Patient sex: F
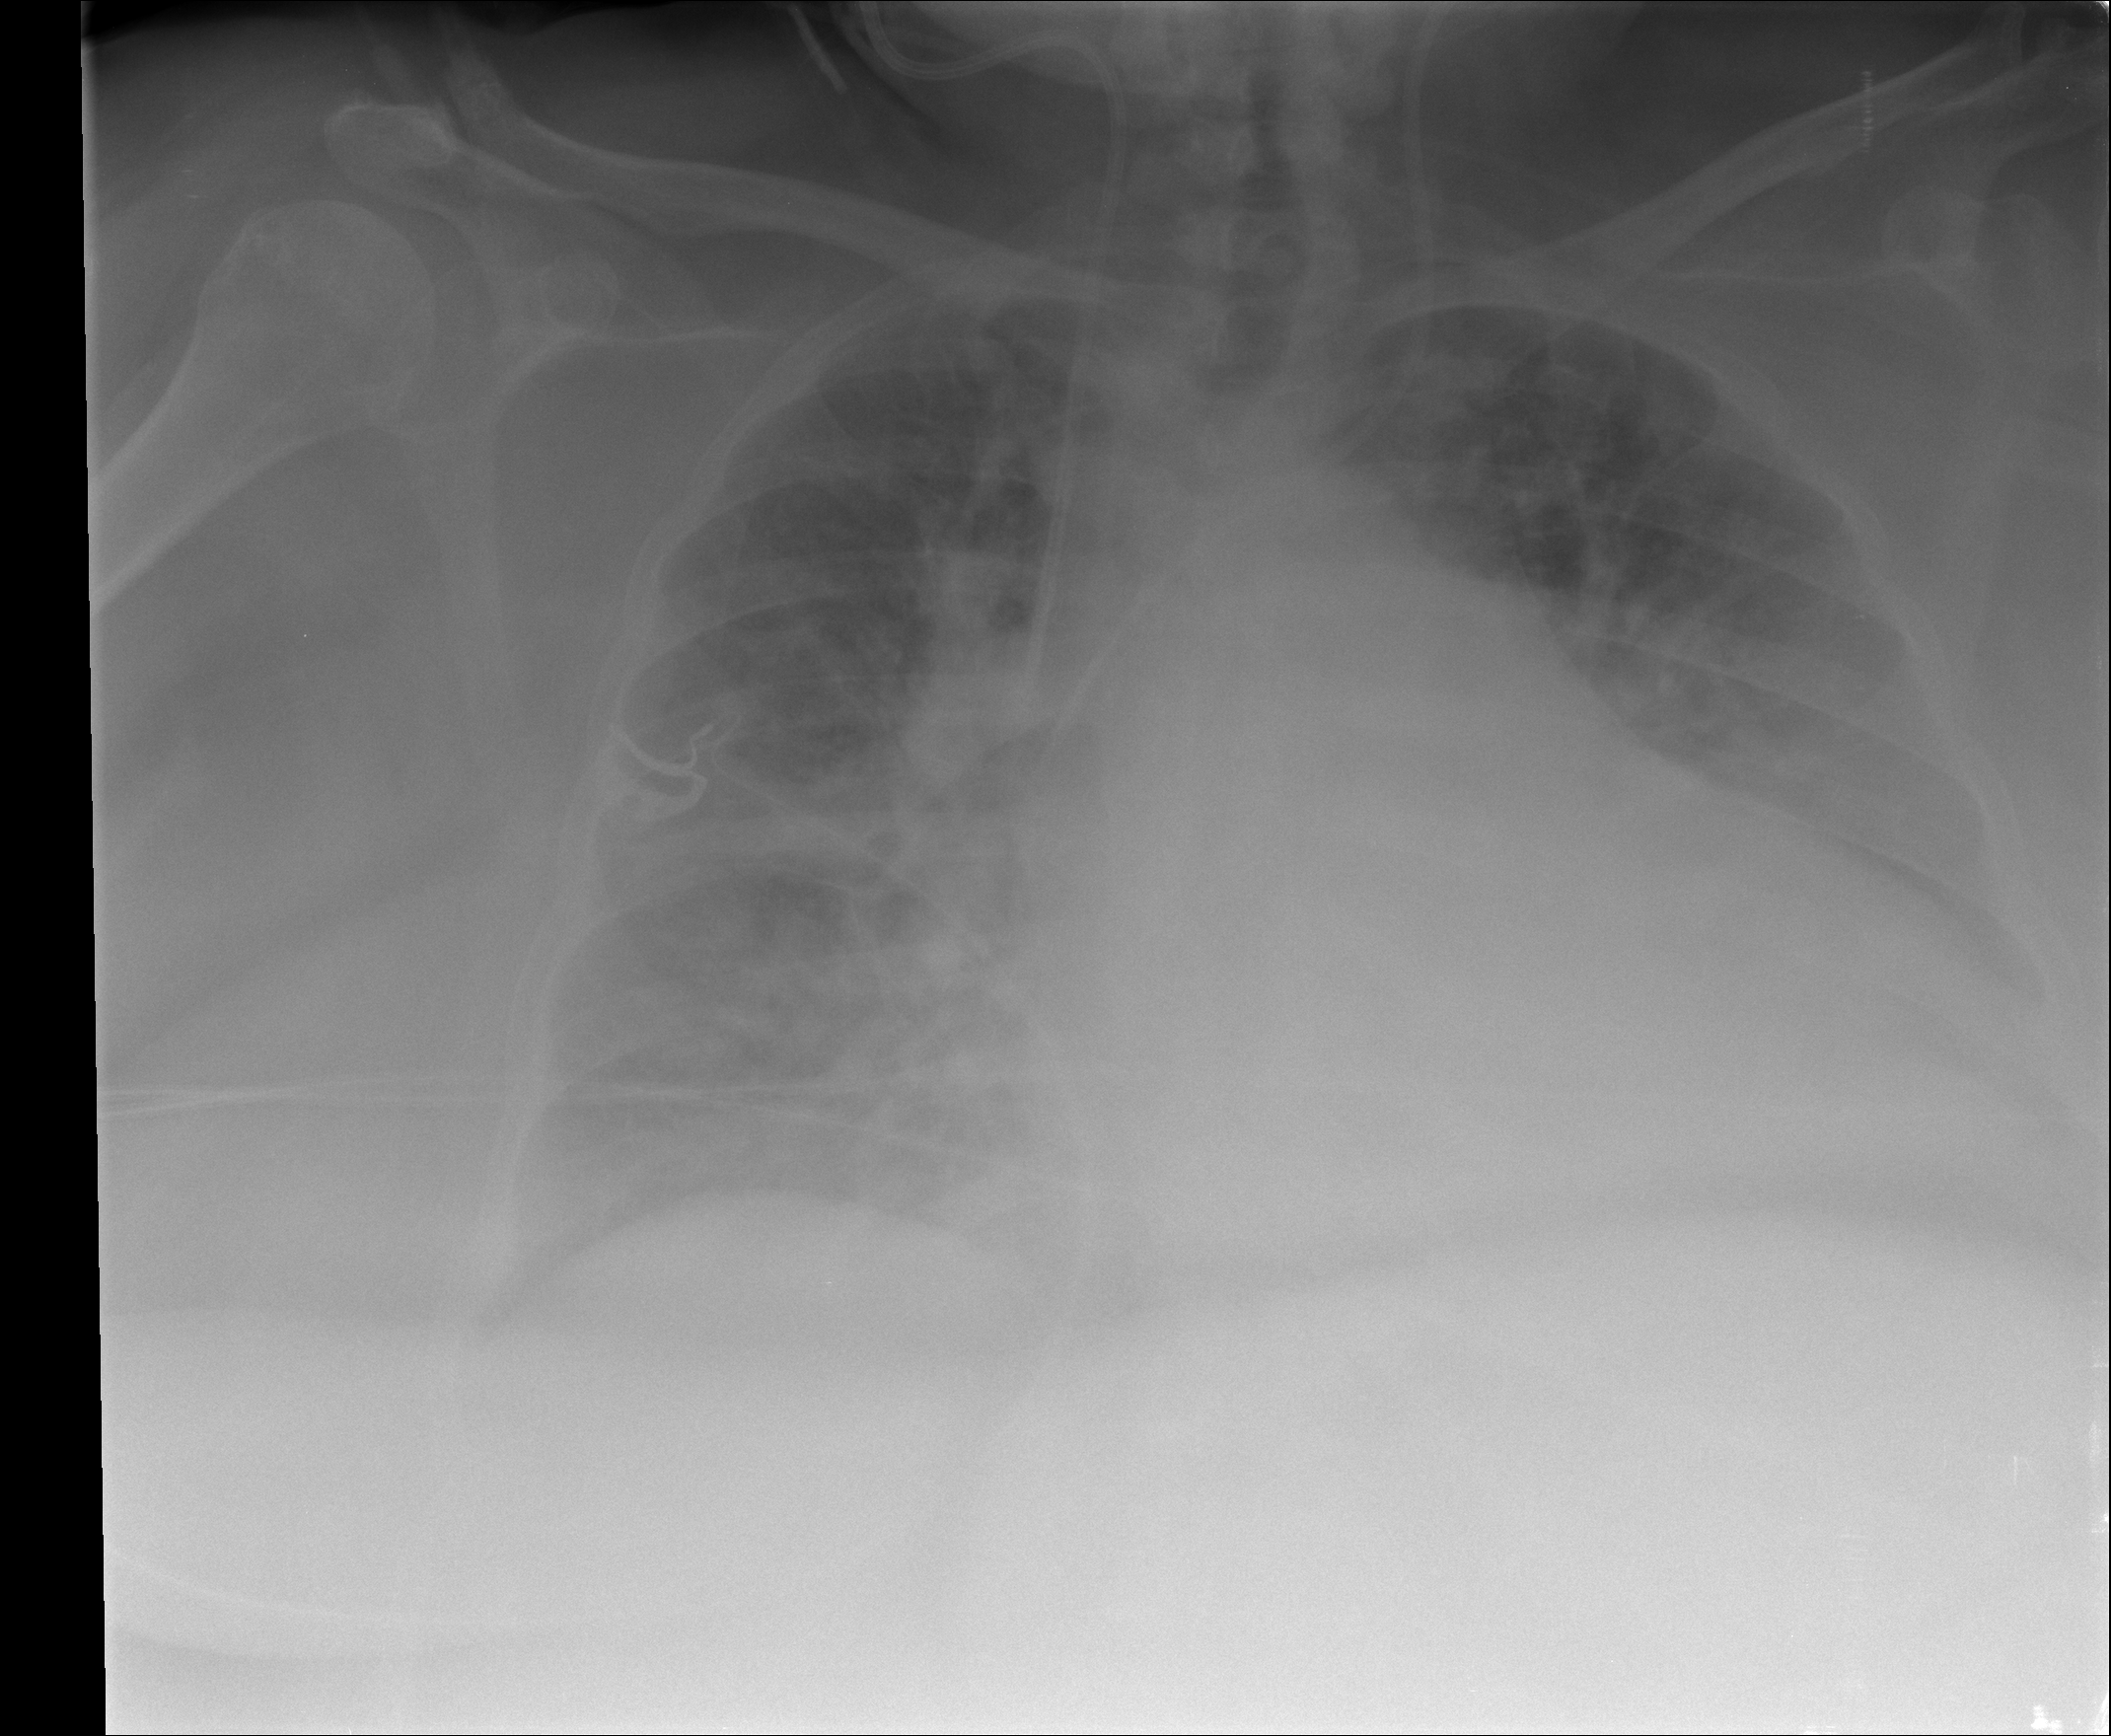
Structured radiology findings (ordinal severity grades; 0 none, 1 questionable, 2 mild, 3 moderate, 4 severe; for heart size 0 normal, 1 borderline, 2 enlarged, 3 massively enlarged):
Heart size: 3
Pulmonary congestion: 2
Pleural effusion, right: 0
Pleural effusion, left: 0
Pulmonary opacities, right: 2
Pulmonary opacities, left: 0
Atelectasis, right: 2
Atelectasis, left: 0